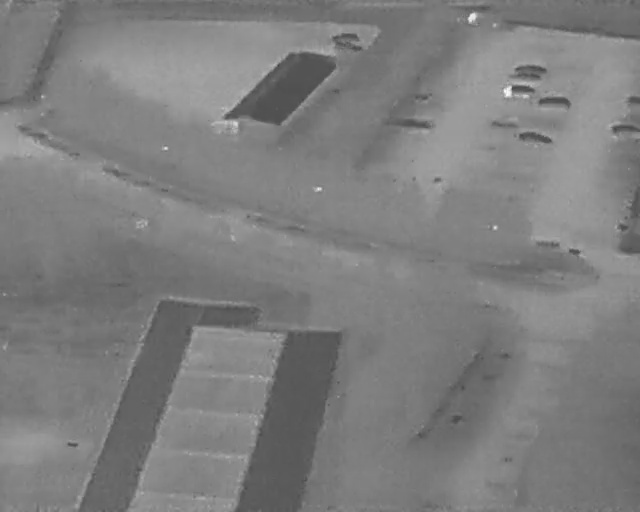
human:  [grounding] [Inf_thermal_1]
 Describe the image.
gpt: In the satellite image, there is  <ref>2 small car </ref> <box>[[53, 4, 54, 10, 2], [53, 6, 55, 12, 2]]</box> located at top,  <ref>7 small car </ref> <box>[[81, 10, 83, 16, 2], [81, 12, 82, 18, 2], [79, 14, 81, 21, 2], [85, 16, 87, 23, 2], [82, 23, 84, 30, 2], [97, 19, 100, 21, 2], [96, 22, 99, 28, 2]]</box> located at top right.